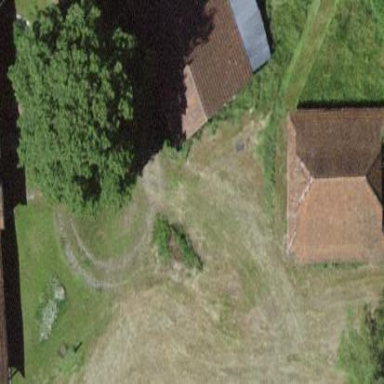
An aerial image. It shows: Barn.